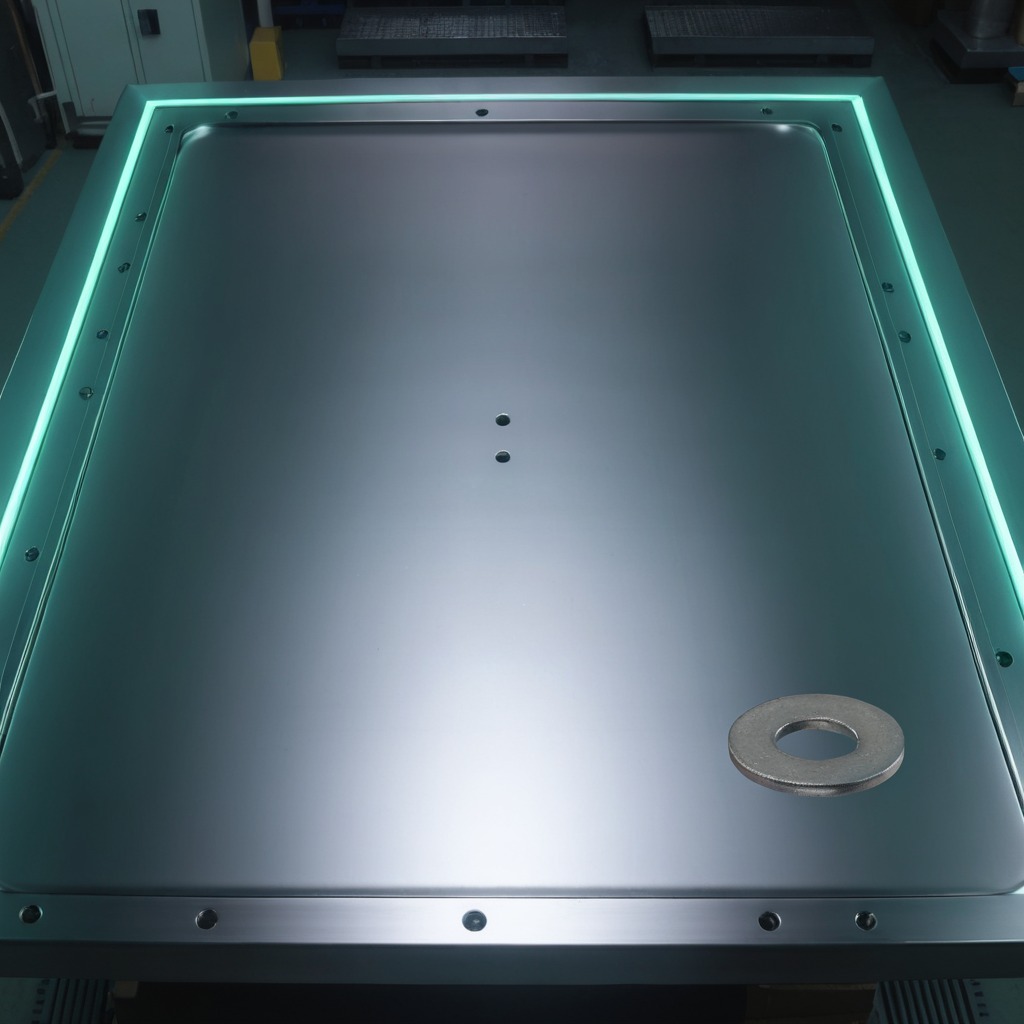
A flat metal washer is lying on a metal table in a machine shop under fluorescent lights.